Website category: jobs
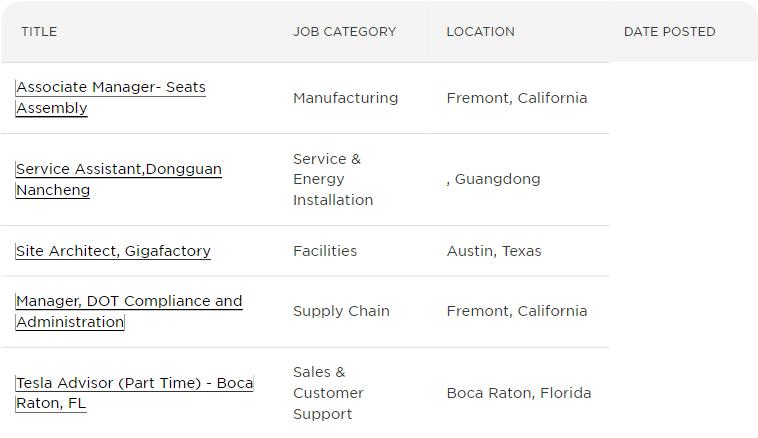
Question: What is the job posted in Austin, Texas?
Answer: Site Architect, Gigafactory

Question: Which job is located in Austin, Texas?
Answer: Site Architect, Gigafactory

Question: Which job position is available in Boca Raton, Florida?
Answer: Tesla Advisor (Part Time) - Boca Raton, FL

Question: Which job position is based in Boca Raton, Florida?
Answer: Tesla Advisor (Part Time) - Boca Raton, FL

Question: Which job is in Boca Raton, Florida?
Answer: Tesla Advisor (Part Time) - Boca Raton, FL

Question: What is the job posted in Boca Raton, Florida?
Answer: Tesla Advisor (Part Time) - Boca Raton, FL

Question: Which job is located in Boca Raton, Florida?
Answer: Tesla Advisor (Part Time) - Boca Raton, FL

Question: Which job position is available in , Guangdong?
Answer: Service Assistant,Dongguan Nancheng

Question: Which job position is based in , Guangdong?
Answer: Service Assistant,Dongguan Nancheng

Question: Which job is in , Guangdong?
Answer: Service Assistant,Dongguan Nancheng

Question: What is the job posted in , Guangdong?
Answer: Service Assistant,Dongguan Nancheng

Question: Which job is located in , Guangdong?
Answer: Service Assistant,Dongguan Nancheng